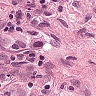
Metastatic tissue present: yes